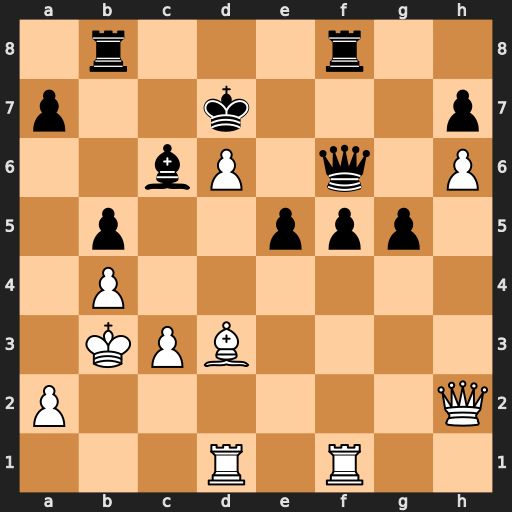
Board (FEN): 1r3r2/p2k3p/2bP1q1P/1p2ppp1/1P6/1KPB4/P6Q/3R1R2
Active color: w
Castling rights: -
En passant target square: -
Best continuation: Bxf5+ Qxf5 Rxf5